Question:
Each 'Student' and 'Teacher' have their own 'UNIQUE' 'UserID'
Is it possible to retrieve the values from the three tables at once?
such that: it will display the 'UserID' owned by each 'Student' or 'Teacher'?
I've tried the following query, but it doesn't work:
'''
SELECT u.UserID, StudentID, TeacherID
FROM User u
INNER JOIN (SELECT * FROM Student, Teacher) ss
ON u.UserID = ss.UserID
'''
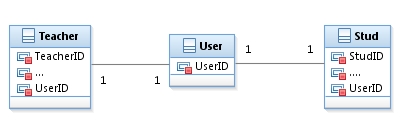
Answer: Maybe this way:
'''
SELECT u.UserID, S.StudentID, T.TeacherID
from User U
left join Student S on S.UserID = u.UserID
left join Teacher T on T.UserID = U.UserID
'''